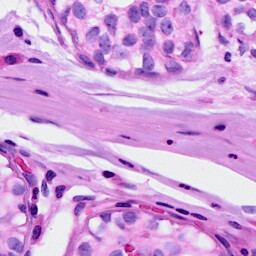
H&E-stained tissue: Breast